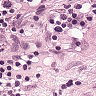
Metastatic tissue present: yes